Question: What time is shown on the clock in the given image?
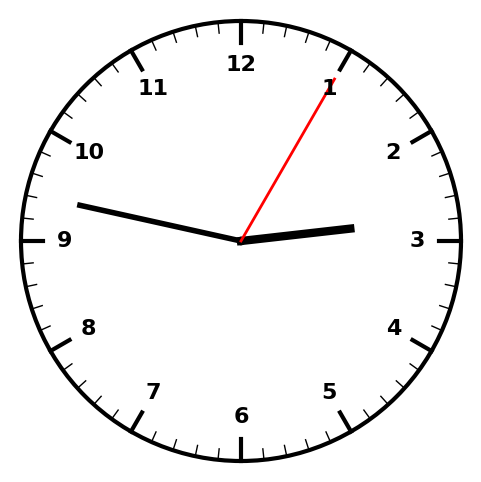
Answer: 02:47:05